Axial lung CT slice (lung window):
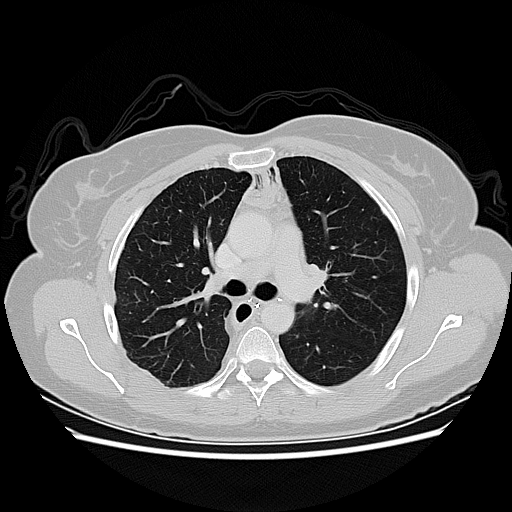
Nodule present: no